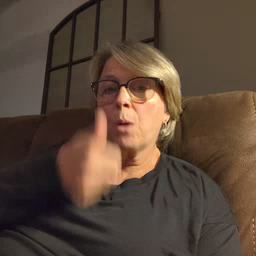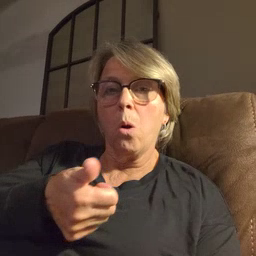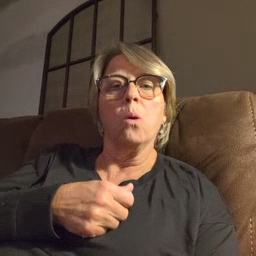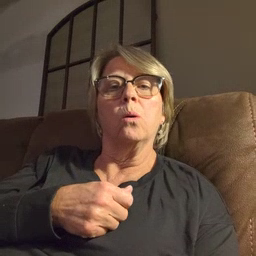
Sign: tomorrow